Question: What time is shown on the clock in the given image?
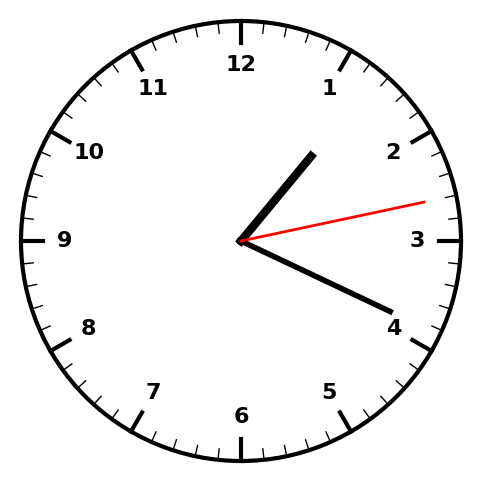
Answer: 01:19:13